Question: Can please add a badge to a notification icon like it appear in this image(in the red cercle)
thanks for advance
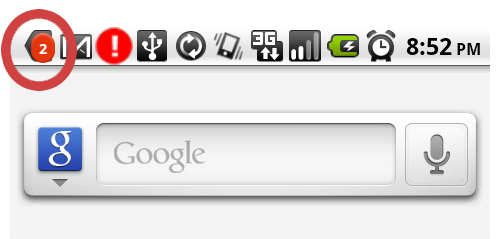
Answer: You should set the 'number' field:
<URL>